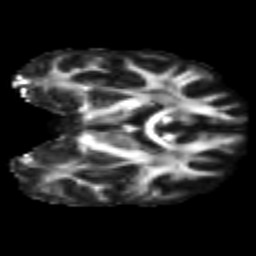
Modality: FA
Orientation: coronal
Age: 48
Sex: male
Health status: healthy
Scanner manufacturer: philips
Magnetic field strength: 3 T
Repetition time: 10.61 s
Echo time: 0.07044 s